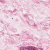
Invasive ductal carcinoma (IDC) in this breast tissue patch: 0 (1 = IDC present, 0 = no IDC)